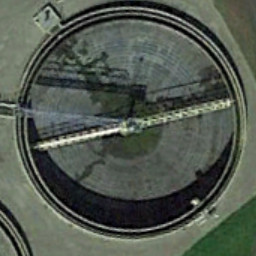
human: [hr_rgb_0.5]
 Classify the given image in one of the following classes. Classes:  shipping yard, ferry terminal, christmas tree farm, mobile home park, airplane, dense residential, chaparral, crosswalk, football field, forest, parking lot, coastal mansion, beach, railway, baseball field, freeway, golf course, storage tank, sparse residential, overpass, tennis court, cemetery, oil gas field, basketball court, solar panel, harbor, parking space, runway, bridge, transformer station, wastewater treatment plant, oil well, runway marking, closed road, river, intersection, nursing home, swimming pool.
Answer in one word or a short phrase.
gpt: wastewater treatment plant